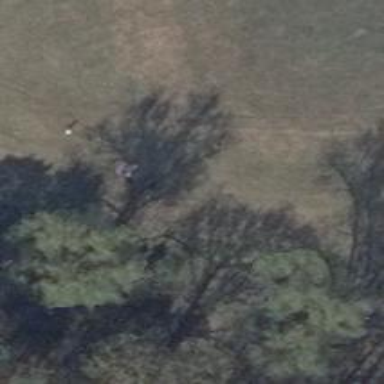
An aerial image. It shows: Grass path.